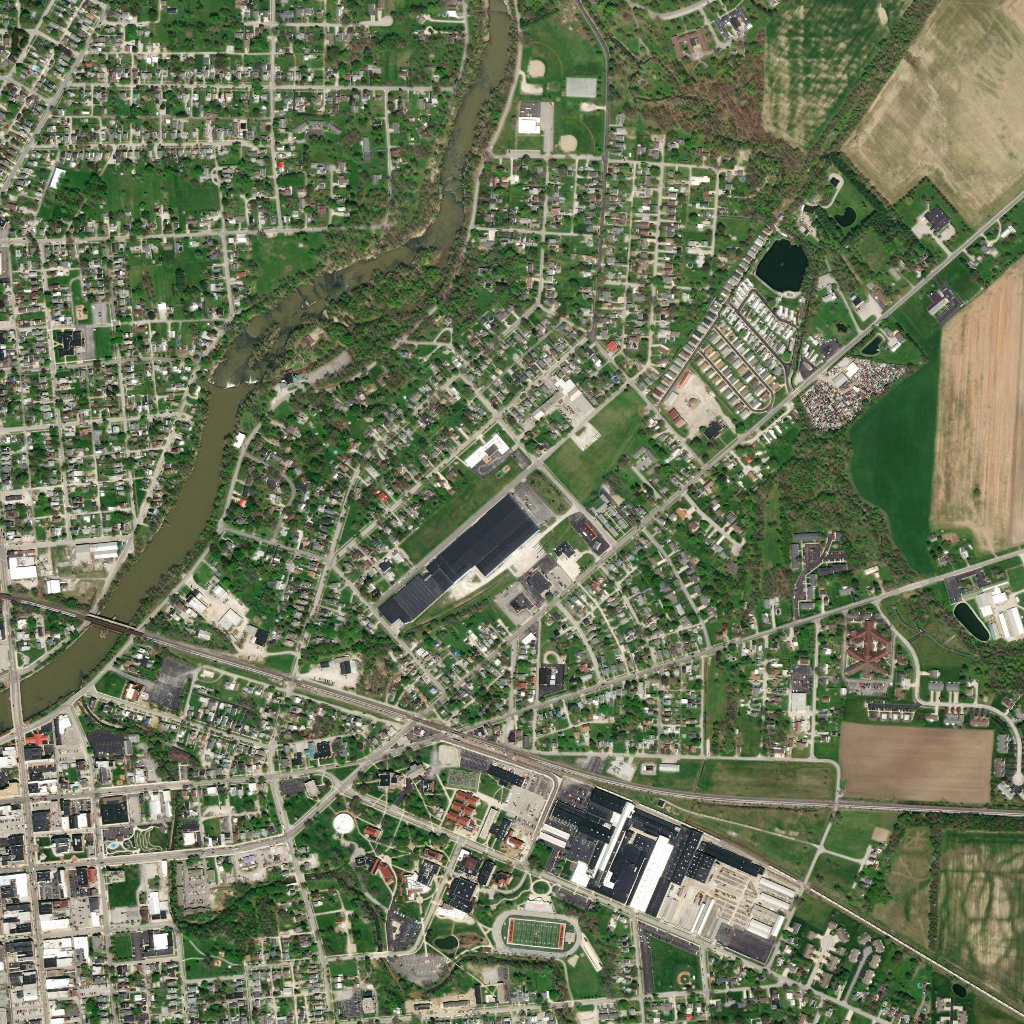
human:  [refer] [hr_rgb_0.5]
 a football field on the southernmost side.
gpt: <box>[[49, 89, 55, 92, 0]]</box>